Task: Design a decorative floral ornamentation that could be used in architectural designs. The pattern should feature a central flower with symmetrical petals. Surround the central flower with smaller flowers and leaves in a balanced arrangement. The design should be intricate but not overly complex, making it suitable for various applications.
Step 1040:
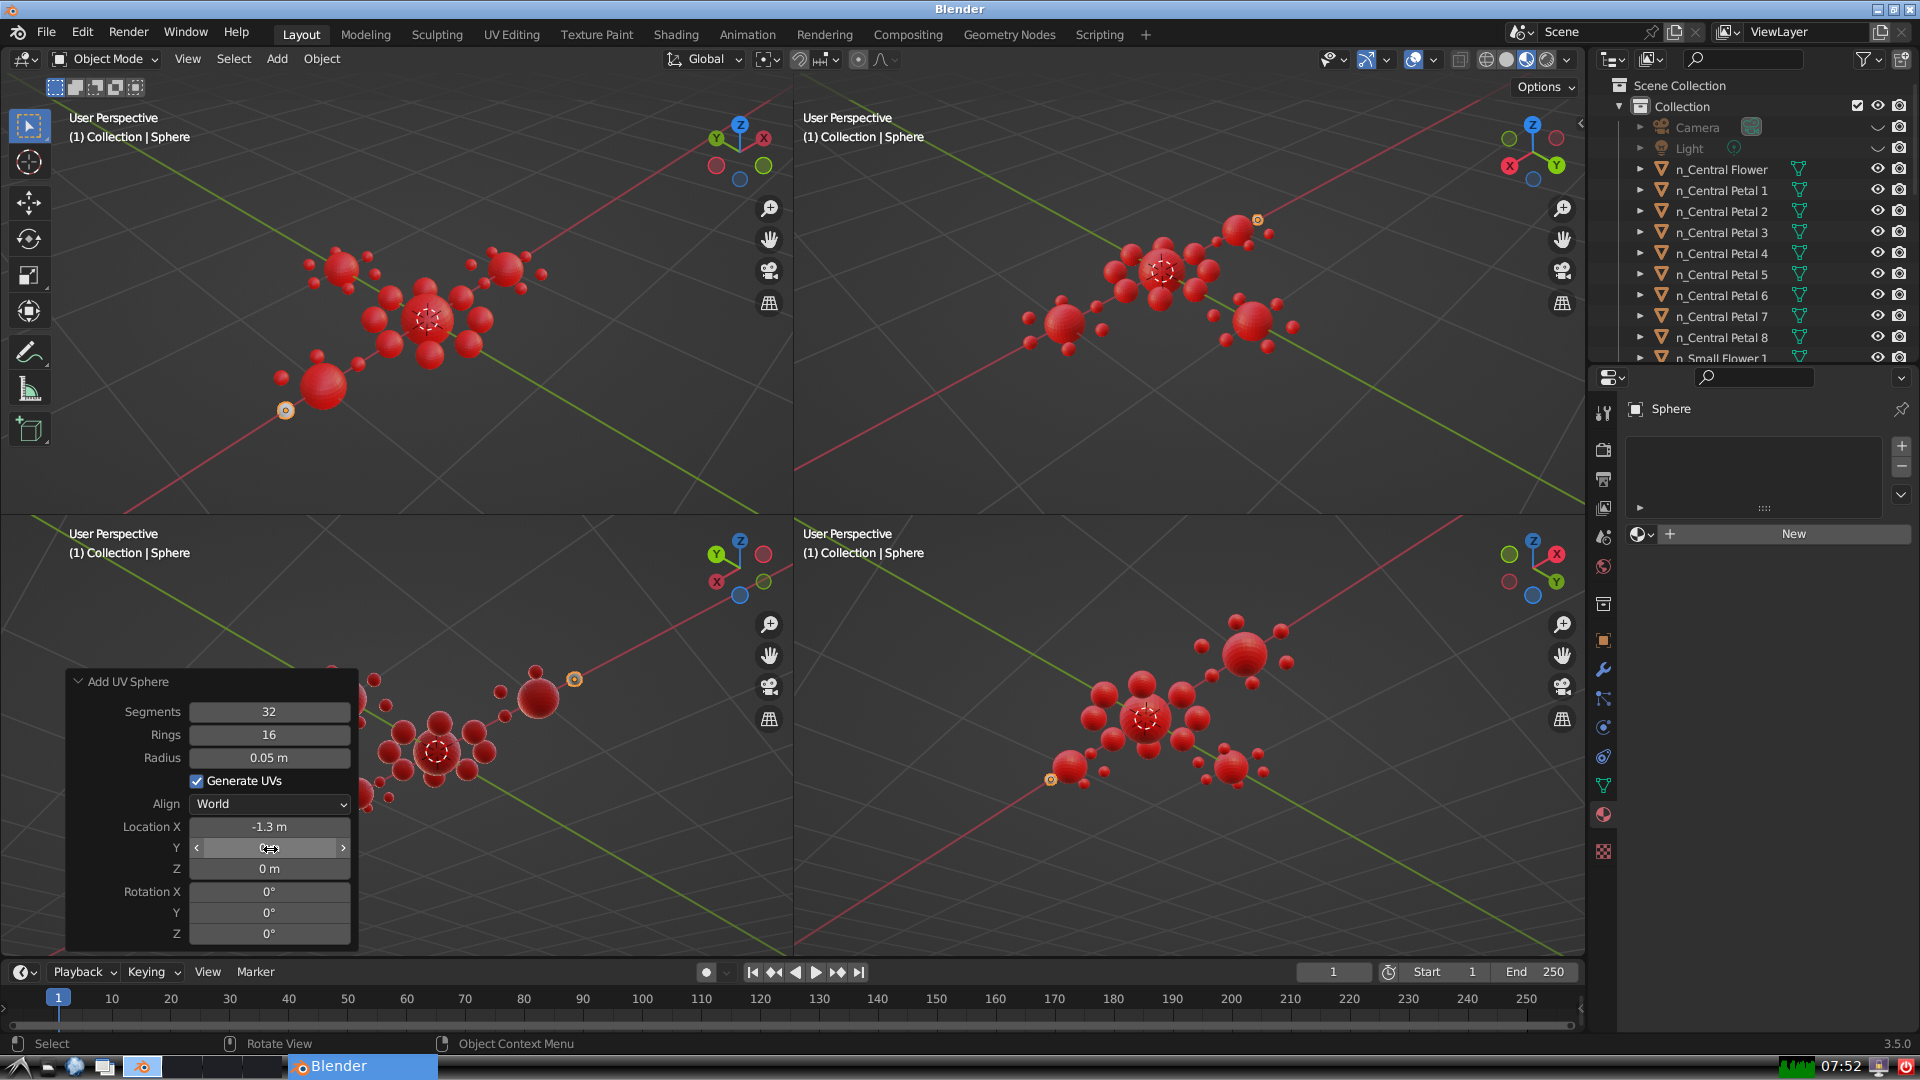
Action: {"mouse_move": [270, 867]}